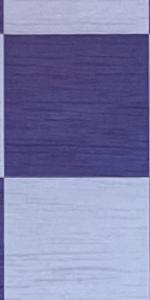
Label: Empty